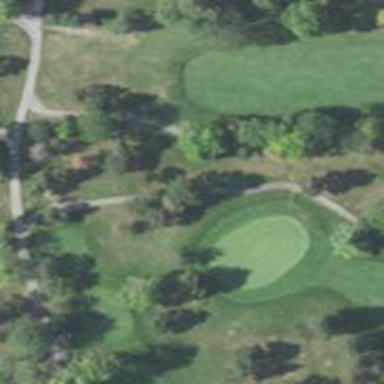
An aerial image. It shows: Service road used as golf cart path.